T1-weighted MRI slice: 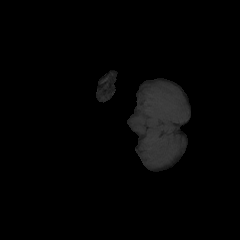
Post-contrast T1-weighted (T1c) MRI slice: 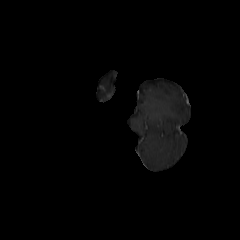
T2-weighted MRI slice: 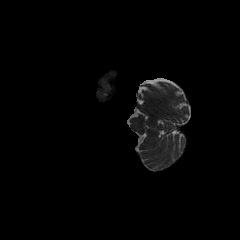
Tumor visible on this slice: no